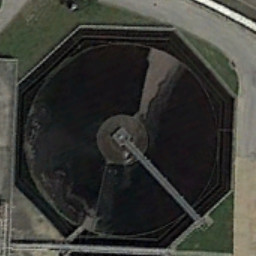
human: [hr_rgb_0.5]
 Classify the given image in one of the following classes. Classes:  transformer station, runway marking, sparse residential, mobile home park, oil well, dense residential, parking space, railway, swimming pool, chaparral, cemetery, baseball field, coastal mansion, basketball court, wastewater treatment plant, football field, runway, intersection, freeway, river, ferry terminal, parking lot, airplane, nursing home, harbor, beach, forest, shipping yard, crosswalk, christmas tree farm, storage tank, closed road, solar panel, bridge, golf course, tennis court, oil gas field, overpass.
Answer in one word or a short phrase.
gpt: wastewater treatment plant